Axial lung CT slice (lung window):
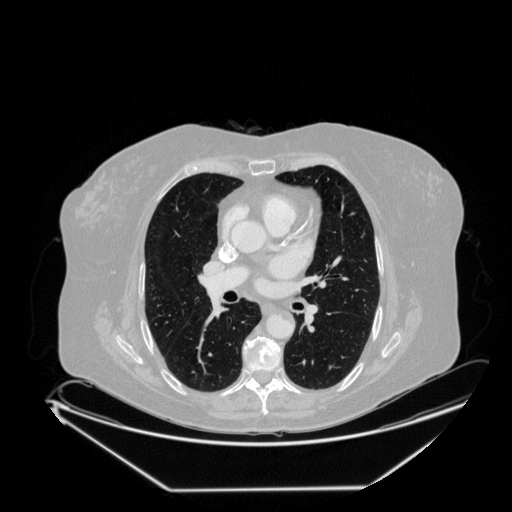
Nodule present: no